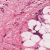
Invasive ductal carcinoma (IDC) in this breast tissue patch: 1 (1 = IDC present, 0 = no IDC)